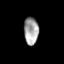
Tissue: skin
Cell type: Epithelial cells
Senescence score: 0.2781
Nuclear area (px): 392
Mean DAPI intensity: 163.202